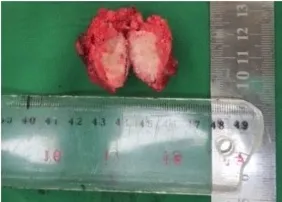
B. Gross pathology of the tumor.
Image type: medical_photograph (other_medical_photograph)